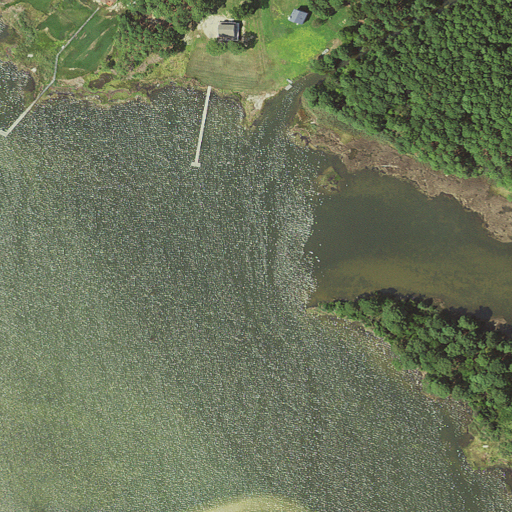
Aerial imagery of cape in Maryland named Houston Cove containing open water, herbaceous wetlands, woody wetlands, low intensity development, and open development